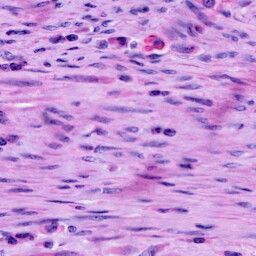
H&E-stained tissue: Cervix